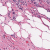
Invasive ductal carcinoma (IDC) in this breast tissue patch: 1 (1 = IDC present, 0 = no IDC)